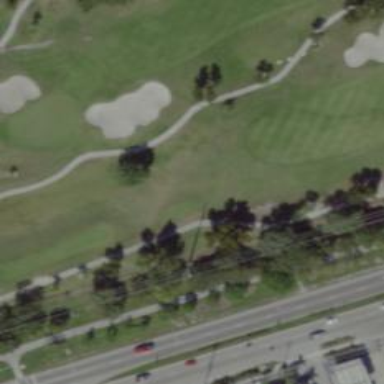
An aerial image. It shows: Path for golf carts.